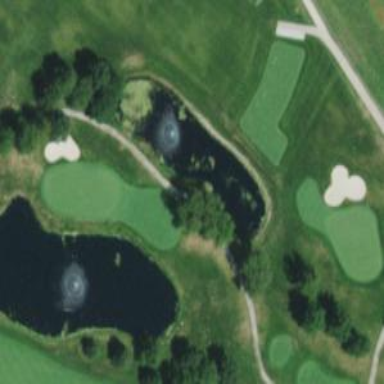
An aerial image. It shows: Well-maintained path in golf course.